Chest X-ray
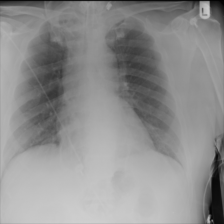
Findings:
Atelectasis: negative
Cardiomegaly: negative
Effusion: negative
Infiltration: negative
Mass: negative
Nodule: negative
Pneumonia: negative
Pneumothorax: negative
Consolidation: negative
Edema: negative
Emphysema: negative
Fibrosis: negative
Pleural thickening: negative
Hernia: negative